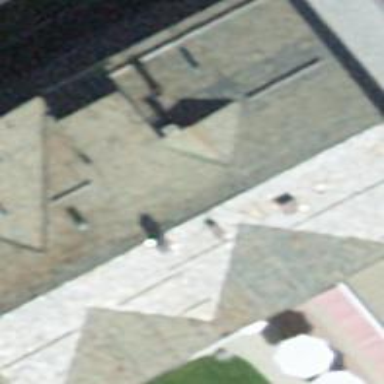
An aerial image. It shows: Hotel.